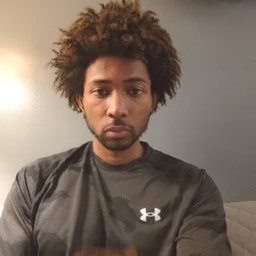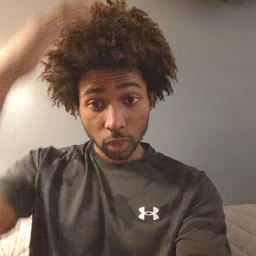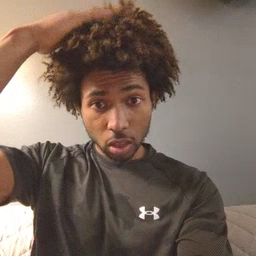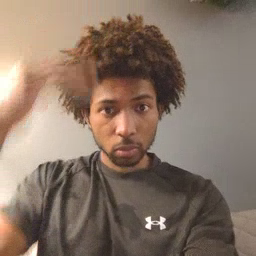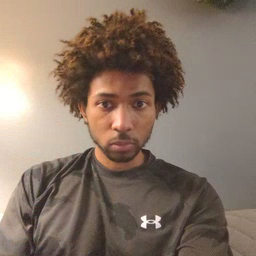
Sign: hat